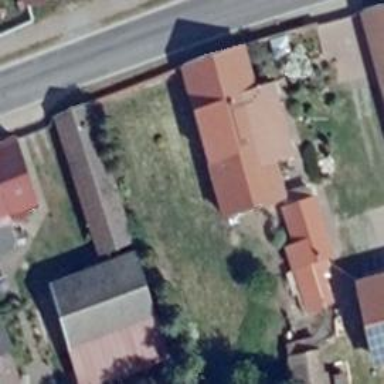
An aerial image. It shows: Gabled house with red roof oriented along its structure.